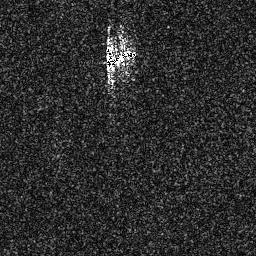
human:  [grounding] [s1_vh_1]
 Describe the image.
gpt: In the satellite image, there is  <ref>1 medium ship </ref> <box>[[40, 17, 53, 28, 0]]</box> located at top.